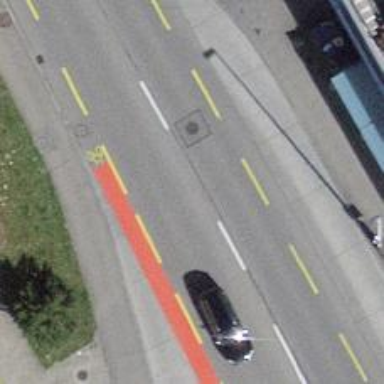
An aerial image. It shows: Primary road with asphalt surface. There are sidewalks on both sides and designated cycle lanes on each side.